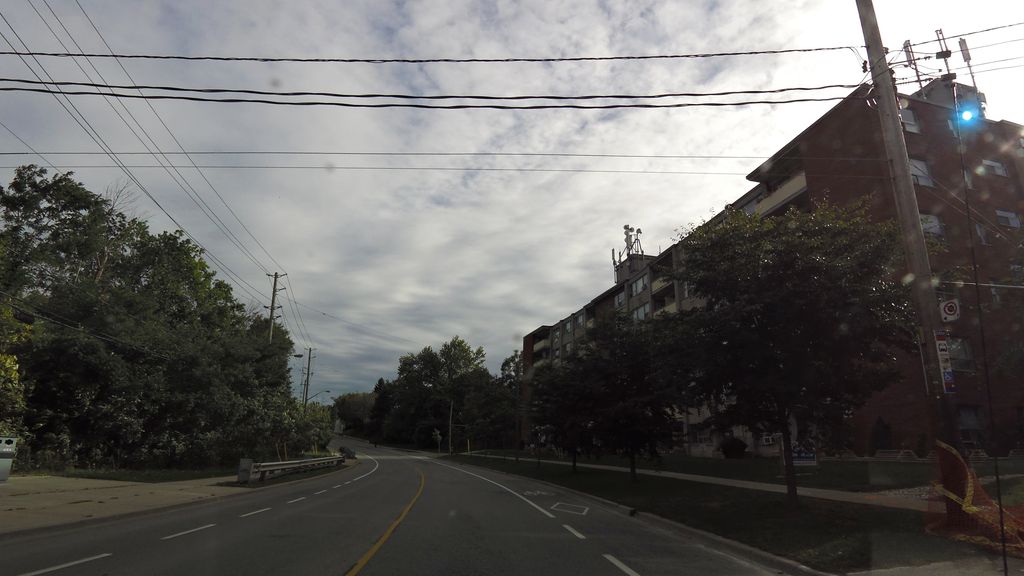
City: toronto